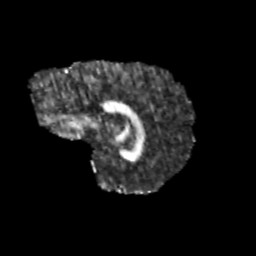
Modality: FA
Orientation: sagittal
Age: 11
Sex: male
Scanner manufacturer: siemens
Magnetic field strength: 3 T
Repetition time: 3.8 s
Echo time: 0.07 s